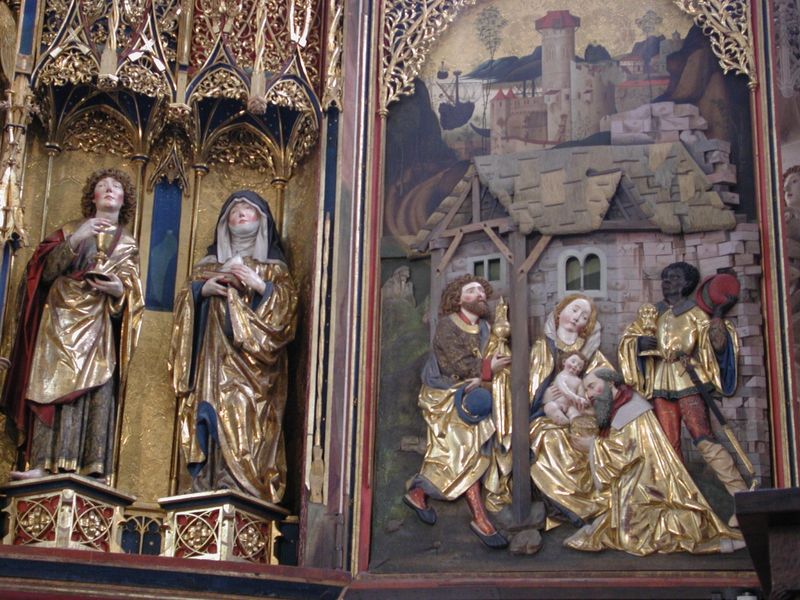
Titel: Blaubeuren, Hochaltar der ehemaligen Abteikirche St. Johannes der Täufer
Künstler: Gregor Erhart
Standort: Blaubeuren, Klosterkirche (EU - D - BW); Herstellungsort: Ulm (EU - D - BW)
Schlagwörter: blau, grün, landschaft, ausschnitt, holz, rot, bart, sockel, kirche, gewand, gold, kelch, kind, gotik, relief, könig, foto, neger, gefäß, burg, altar, hochaltar, schnitzerei, skulpturen, christus, jesus, stall, landscahft, mohr, könige, heilige, maria, schnitzwerk, josef, joseph, krippe, weihnachten, jesuskind, flügelaltar, madonne, deatil